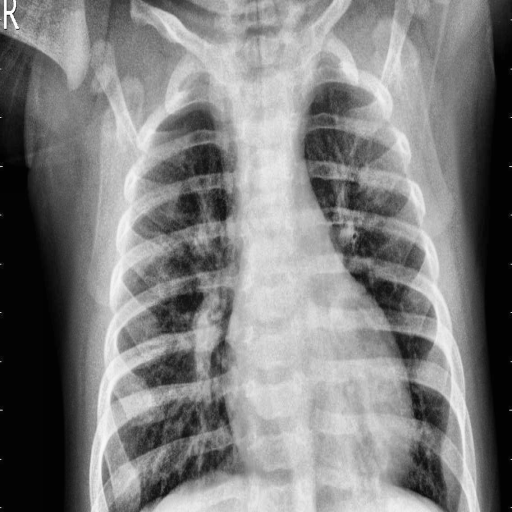
Finding: PNEUMONIA